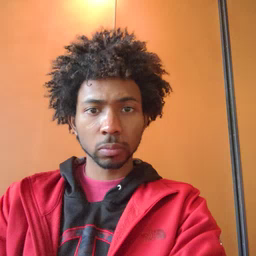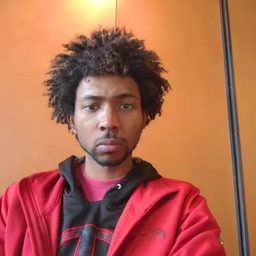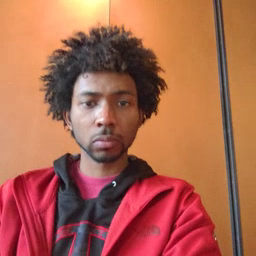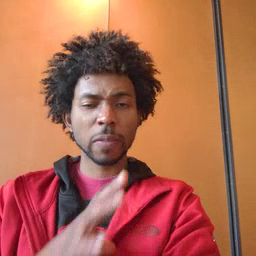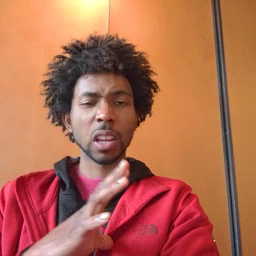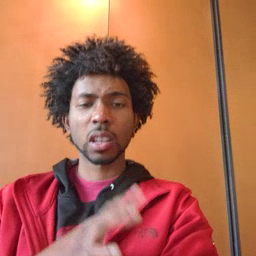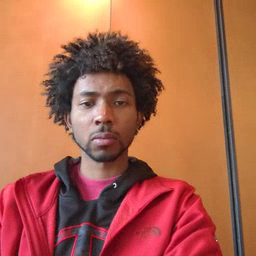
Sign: fine